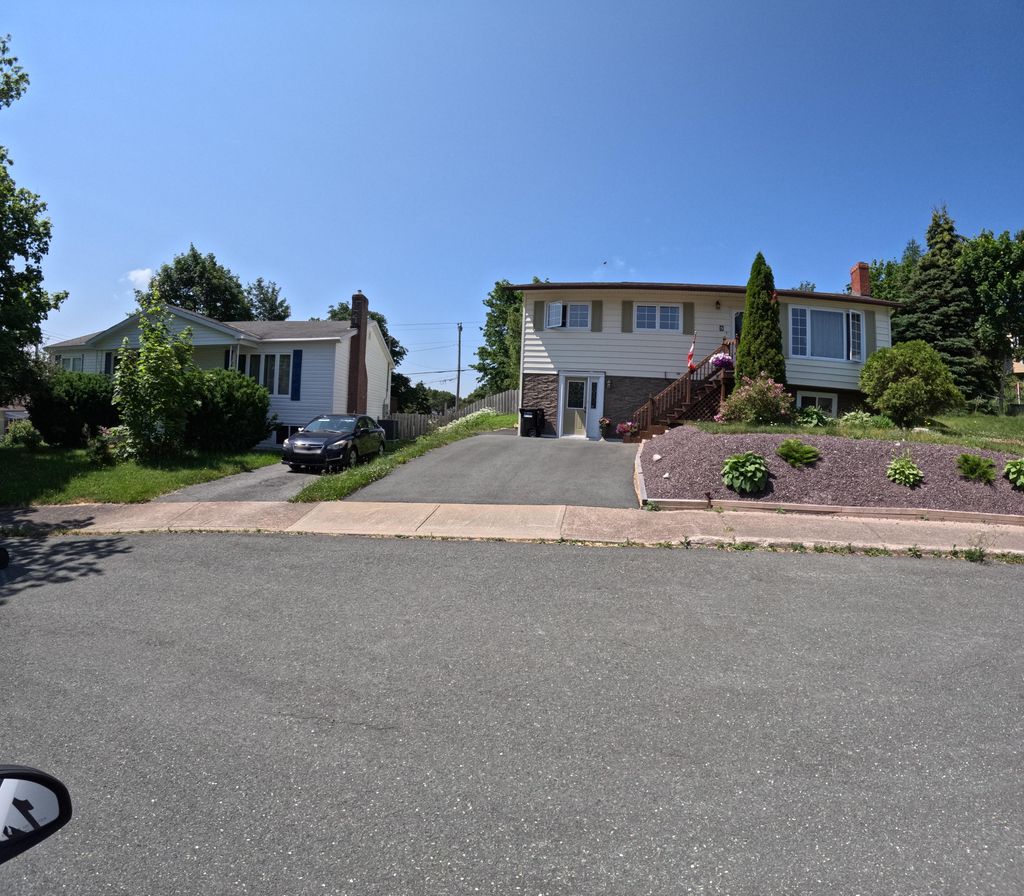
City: st_johns